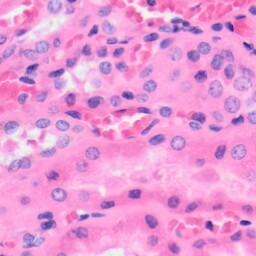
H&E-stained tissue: Kidney